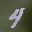
Label: 4